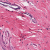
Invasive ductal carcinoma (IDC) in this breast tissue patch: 0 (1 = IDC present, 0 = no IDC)